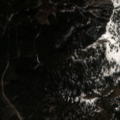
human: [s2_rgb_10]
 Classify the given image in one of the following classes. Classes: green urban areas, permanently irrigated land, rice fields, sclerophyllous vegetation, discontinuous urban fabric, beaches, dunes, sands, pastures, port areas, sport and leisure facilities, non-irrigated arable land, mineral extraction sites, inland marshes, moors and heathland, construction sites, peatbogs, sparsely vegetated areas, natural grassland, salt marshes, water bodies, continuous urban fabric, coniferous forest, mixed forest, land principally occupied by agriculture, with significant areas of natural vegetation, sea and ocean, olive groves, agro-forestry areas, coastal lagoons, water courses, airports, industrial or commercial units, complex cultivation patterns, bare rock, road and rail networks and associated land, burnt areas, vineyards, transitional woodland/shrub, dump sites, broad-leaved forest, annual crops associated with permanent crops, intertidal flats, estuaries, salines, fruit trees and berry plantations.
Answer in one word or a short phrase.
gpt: coniferous forest, moors and heathland, sparsely vegetated areas